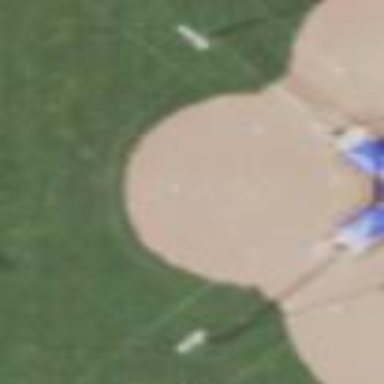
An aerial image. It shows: Baseball pitch for leisure and sports activities.